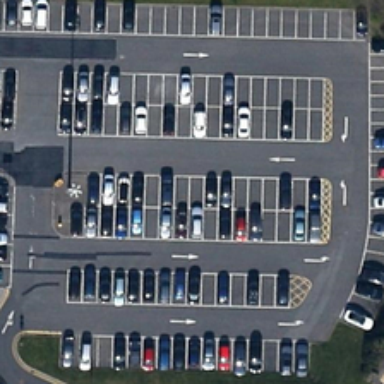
Many cars are parked in a parking lot with some empty parking spaces .